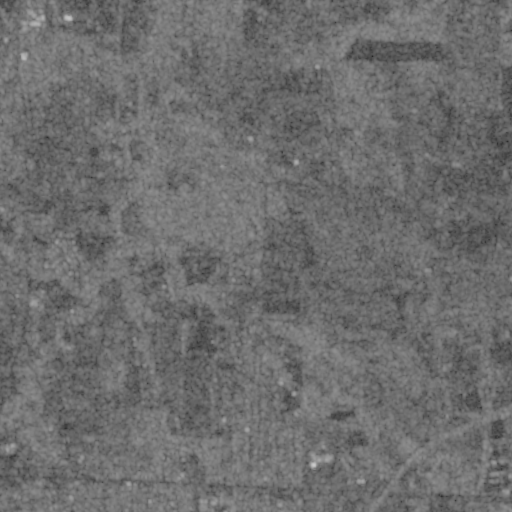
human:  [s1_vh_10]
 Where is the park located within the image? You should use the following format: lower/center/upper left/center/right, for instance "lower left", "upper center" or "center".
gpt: The park is located in the lower left of the image.
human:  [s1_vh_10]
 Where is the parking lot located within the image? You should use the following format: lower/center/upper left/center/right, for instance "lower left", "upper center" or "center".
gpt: The parking lot is located in the lower left of the image.
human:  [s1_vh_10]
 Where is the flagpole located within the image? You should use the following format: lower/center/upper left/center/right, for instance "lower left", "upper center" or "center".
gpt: The flagpole is located in the lower left of the image.
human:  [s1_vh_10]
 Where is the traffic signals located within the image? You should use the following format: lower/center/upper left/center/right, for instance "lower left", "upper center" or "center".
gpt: The traffic signals is located in the lower center of the image.
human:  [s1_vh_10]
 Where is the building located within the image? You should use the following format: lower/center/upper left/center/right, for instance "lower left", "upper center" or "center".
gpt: There is no building in the image.

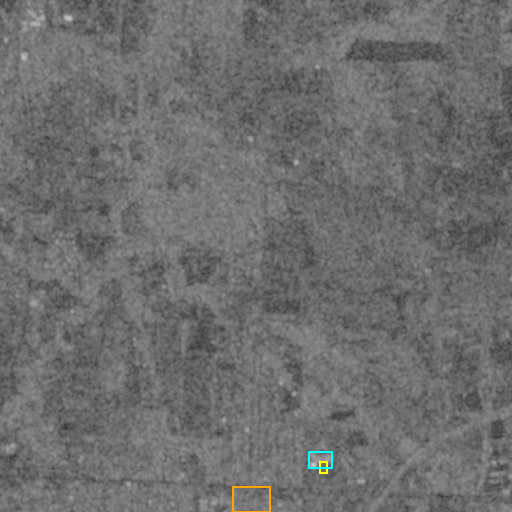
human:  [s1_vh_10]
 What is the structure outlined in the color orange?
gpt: The structure outlined in orange is a park.
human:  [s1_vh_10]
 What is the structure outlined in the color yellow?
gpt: The structure outlined in yellow is a parking lot.
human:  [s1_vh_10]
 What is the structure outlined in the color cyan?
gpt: The structure outlined in cyan is a building.
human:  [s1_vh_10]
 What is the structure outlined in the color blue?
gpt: There is no blue outline.